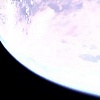
Label: sunburn